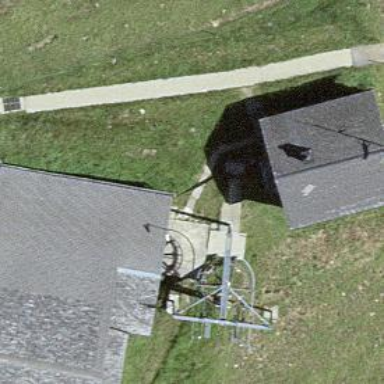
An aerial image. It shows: Pylon for aerialway.